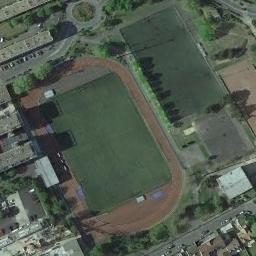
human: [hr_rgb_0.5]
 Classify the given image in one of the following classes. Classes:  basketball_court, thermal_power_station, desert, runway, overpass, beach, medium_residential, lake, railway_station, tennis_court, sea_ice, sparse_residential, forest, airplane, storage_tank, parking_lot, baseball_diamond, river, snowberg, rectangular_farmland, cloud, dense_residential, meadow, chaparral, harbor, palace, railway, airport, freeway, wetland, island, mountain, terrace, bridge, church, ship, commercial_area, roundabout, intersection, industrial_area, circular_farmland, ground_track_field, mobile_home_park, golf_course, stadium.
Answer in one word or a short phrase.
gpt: ground_track_field